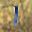
Label: 1